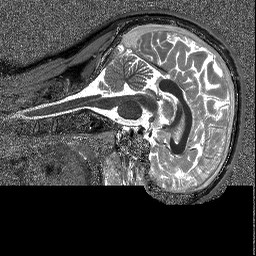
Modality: T1map
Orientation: sagittal
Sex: male